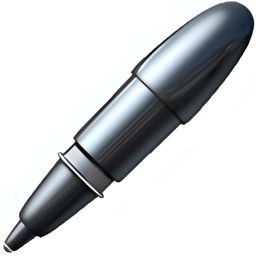
Name: lower left ballpoint pen
Emoji: 🖊
Group: Objects
Sub-group: writing